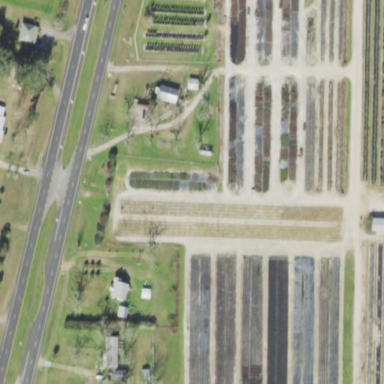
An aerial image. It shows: Plant nursery.